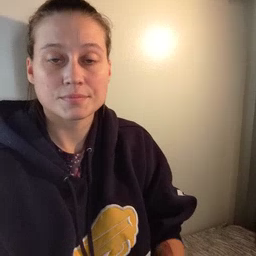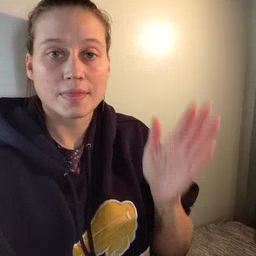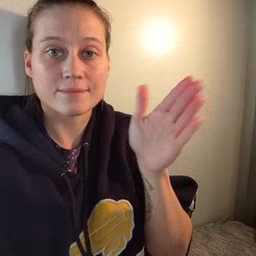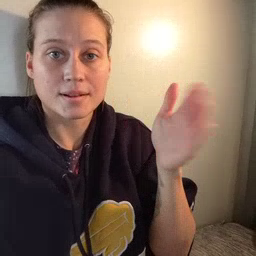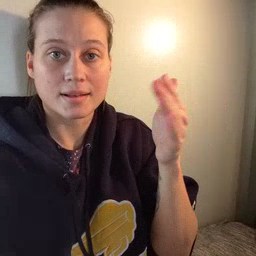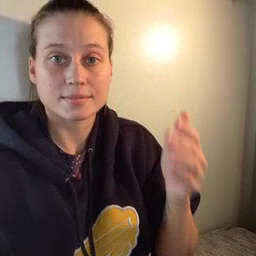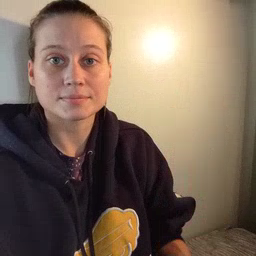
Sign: flag